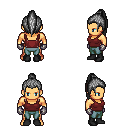
a pixel art fantasy rpg character, male body template, human, tanned skin, maroon pirate shirt, teal pants, gray long topknot hairstyle, metal gloves, black shoes, four views (front, back, left, right), 2x2 character sprite sheet, small pixel art, hard edges, no anti-aliasing